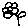
Label: flower